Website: walmart
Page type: payment
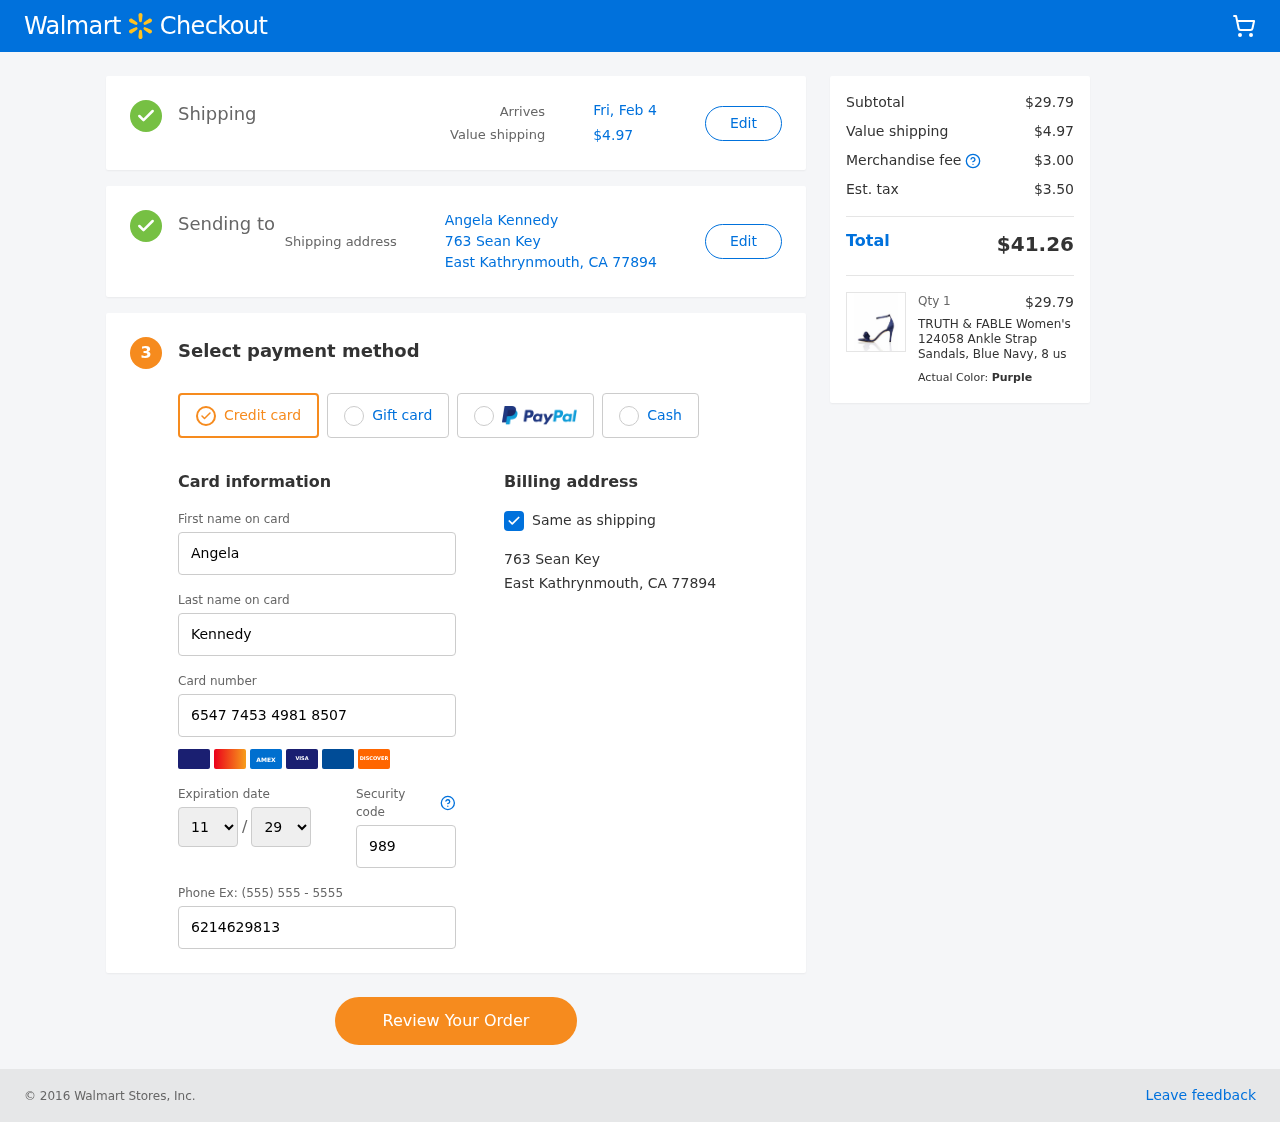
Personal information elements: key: PII_CARD_EXPIRY_MONTH
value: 11
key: PII_CARD_EXPIRY_YEAR
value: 29
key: PII_CITY_STATE_ZIP
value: East Kathrynmouth, CA 77894
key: PII_FULLNAME
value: Angela Kennedy
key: PII_STREET
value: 763 Sean Key
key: PII_FIRSTNAME
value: Angela
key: PII_LASTNAME
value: Kennedy
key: PII_CARD_NUMBER
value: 6547 7453 4981 8507
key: PII_CARD_CVV
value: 989
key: PII_PHONE
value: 6214629813
Product elements: key: PRODUCT1_NAME
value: TRUTH & FABLE Women's 124058 Ankle Strap Sandals, Blue Navy, 8 us
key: PRODUCT1_PRICE
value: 29.79
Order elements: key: ORDER_DELIVERY_DATE
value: Fri, Feb 4
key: ORDER_SHIPPING_COST
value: $4.97
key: ORDER_SUBTOTAL
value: $29.79
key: ORDER_MERCHANDISE_FEE
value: $3.00
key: ORDER_TAX
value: $3.50
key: ORDER_TOTAL
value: $41.26
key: ORDER_NUM_ITEMS
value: Qty 1